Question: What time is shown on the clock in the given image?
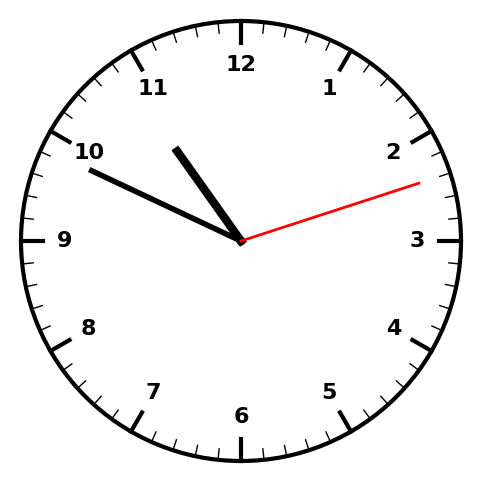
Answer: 10:49:12